Question: Sample data:
'''
rdata <- data.frame(y=rnorm(1000,2,2),v1=rnorm(1000,1,1),v2=rnorm(1000,3,3),
v3=rnorm(1000,4,4),v4=rnorm(1000,5,5))
'''
This doesn't do what I need:
'''
library(lattice)
library(gridExtra)
plot1 <- lapply(1:2, function(i) {bwplot(~rdata[,i],rdata)})
plot2 <- lapply(1:3, function(i) {bwplot(~rdata[,i],rdata)})
plot3 <- lapply(1:4, function(i) {bwplot(~rdata[,i],rdata)})
print(do.call(grid.arrange, c(plot1,plot2,plot3)))
'''
I would like to plot the graphs by row so that in this case the 'plot1' shows up within 1 plot in first row only 2 graphs, second row 3 graphs and 3rd row 4 graphs. How to do this?
EDIT: Desired output:

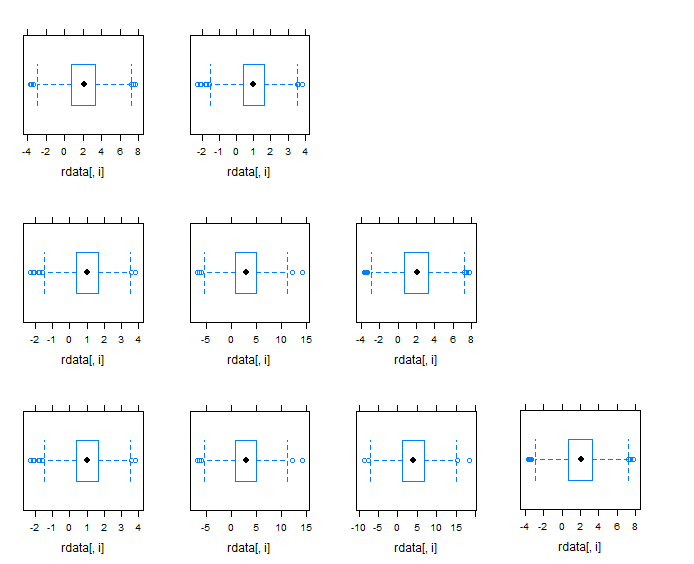
Answer: Upgrade comment to answer
Not sure if this is much of an improvement from the comment but perhaps is a bit more scalable
'''
# arrange list of grobs for each plot
l <- lapply(list(plot1, plot2, plot3),
function(i) do.call(arrangeGrob, c(i, nrow=1, ncol=4)))
# plot
do.call(grid.arrange, l)
'''